Question: Can't seem to find the answer to the problem. I have declared $user as a global variable and later set it by a cookie (if it exists) or by a form then I call the start function.
Within the start function I echo parts of it but I am getting Undefined variable: user even though I defined it.
'''
<?php
global $user;
function ConsoleLog($message)
{
echo '<script>console.log("' . $message. '")</script>';
}
if (isset($_COOKIE["user"])){
$user = unserialize($_COOKIE["user"]);
start();
}
else{
if (isset($_POST['submit']))
{
$user = array(
"name" => $_POST['name'],
"class" => $_POST['class'],
"school" => $_POST['school'],
);
$expire=time()+60*60*24*365;
setcookie("user",serialize($user), $expire);
start();
}
else
{
echo "Welcome new user!
<br/>";
echo '<form method="post">
Name: <input type="text" name="name">
Class:<select name="class">
<option value="9">9</option>
</select>
School: <input type="text" name="school">
<input type="submit" name="submit">
</form>';
}
}
function start(){
echo "Your name: " . $user['name'] . "!
<br/>";
echo "Your class: " . $user['class'] . "
<br/>";
echo "Your school: " . $user['school'] . "
<br/>";
?>
<hr/>
<h2>HomePage</h2>
<?php
}
?>
'''

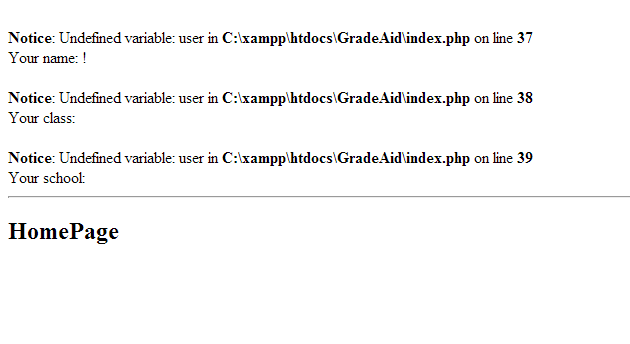
Answer: Usage of global -
'''
$user = 'something';
function someFunction(){
global $user; // here global will make $user var accessible inside function.
echo $user;
}
'''
If you just want to make variable global, define it outside -
'''
define("USER","SOMETHING");
'''
Which will be accessed simply by -
'''
echo USER;
'''